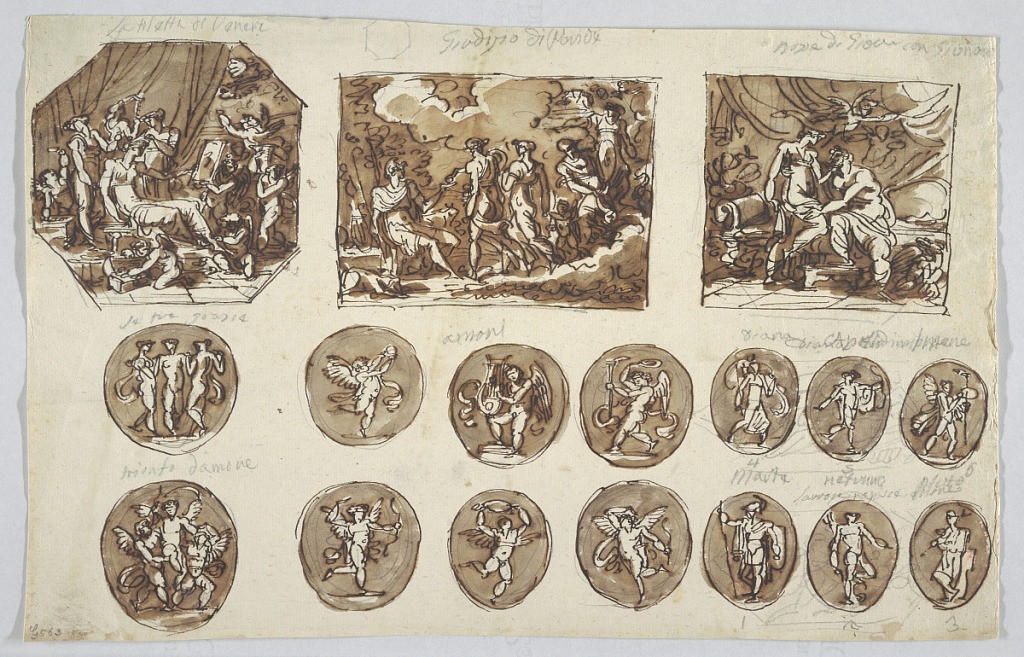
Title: Thetis observing Vulcan fabricating the arms of Achilles
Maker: Felice Giani, Italian, 1758–1823
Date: About 1800
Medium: Pen and brown ink with brown wash (iron gall ink)
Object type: Drawing
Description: In an octagon Vulcan kneeling in the right foreground, raises the hammer; he holds a blade with a tongs. Mars and Minerva standing at left, look on.  Cupid raises one of the thunderbolts with his right hand, and holds another in his lowered left hand.